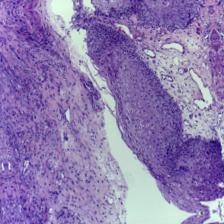
Diagnosis: Normal